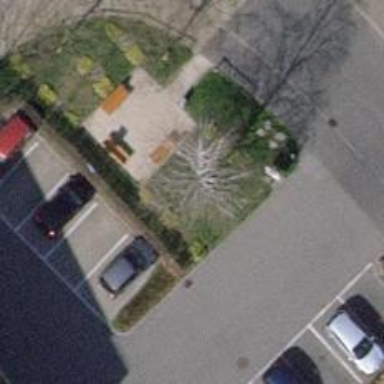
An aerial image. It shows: Bench for seating.